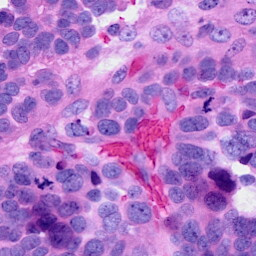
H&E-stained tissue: Ovarian